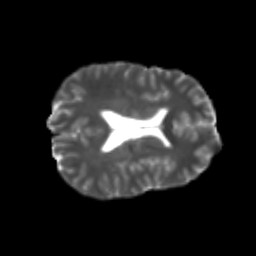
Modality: T2w
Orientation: axial
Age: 22
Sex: male
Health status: healthy
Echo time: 0.074 s